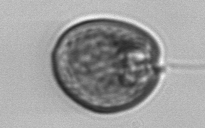
Label: Prorocentrum